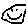
Label: smiley face